Interaction volume radius: 5 \u00c5
Interaction volume height: 15 \u00c5
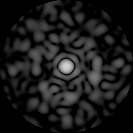
Disorder parameter: 0.826